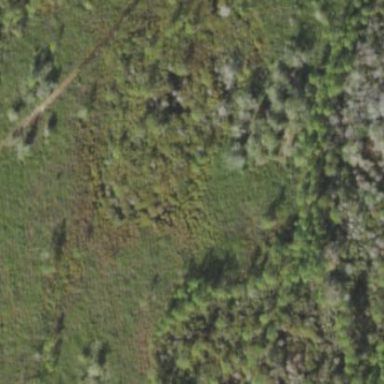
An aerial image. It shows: Swamp in wetland area.